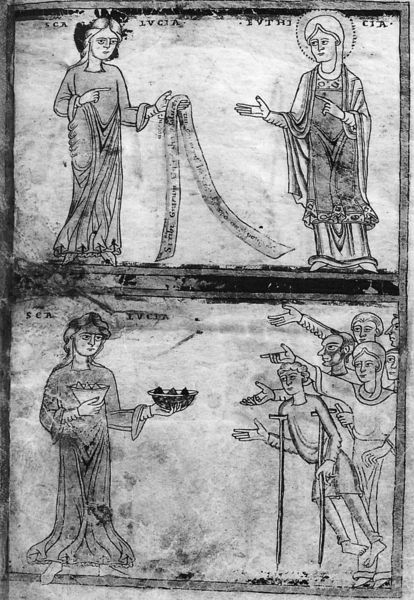
Titel: Passion der Heiligen Luzia
Künstler: Siegebert von Gembloux
Standort: Herkunftsort: Metz (EU - F)
Institution: Berlin, Staatliche Museen, Kupferstichkabinett
Schlagwörter: gruppe, mann, weiß, frauen, menschen, frau, grau, kleider, männer, schwarz, szene, zeichnung, obst, schal, tuch, arme, band, kleidung, schale, gewand, gemüse, schalen, schrift, hof, essen, einfach, zopf, linie, schwarz weiss, geschenk, heiligenschein, hilfe, krankheit, mittelalter, bettler, heiliger, macht, kranke, bitte, bitten, betteln, latein, speise, krücke, krücken, bittend, lahme, vergabe, mildtätig, merseburg, lkrankheit